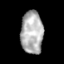
Tissue: skin
Cell type: Epithelial cells
Senescence score: 0.09713
Nuclear area (px): 929
Mean DAPI intensity: 176.639